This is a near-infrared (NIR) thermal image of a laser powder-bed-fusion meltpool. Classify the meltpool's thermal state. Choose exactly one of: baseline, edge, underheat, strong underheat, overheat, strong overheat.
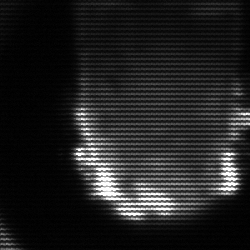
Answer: baseline